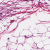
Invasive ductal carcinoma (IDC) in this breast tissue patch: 0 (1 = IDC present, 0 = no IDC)